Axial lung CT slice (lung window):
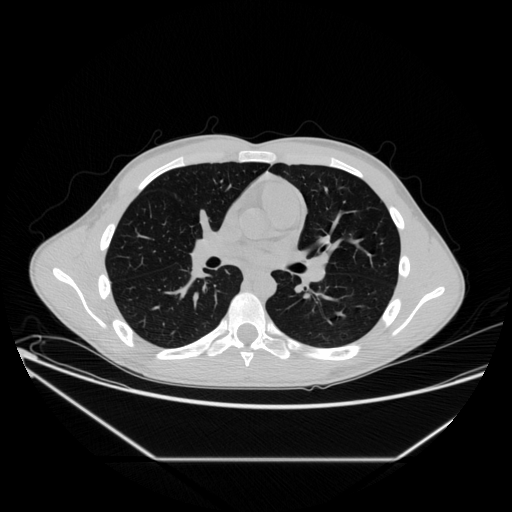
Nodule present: no